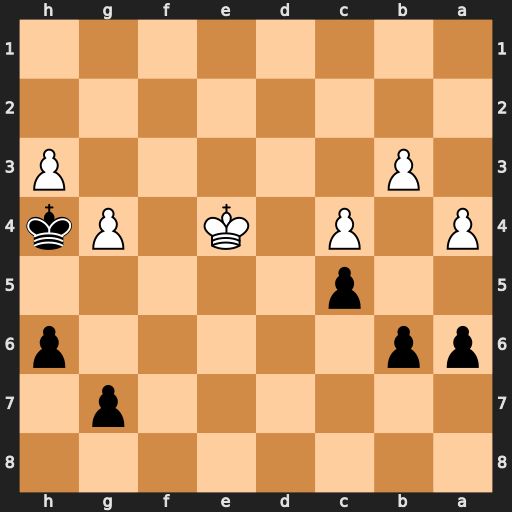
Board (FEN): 8/6p1/pp5p/2p5/P1P1K1Pk/1P5P/8/8
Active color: b
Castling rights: -
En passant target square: -
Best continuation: a5 Kd5 Kxh3 Kc6 Kxg4 Kxb6 h5